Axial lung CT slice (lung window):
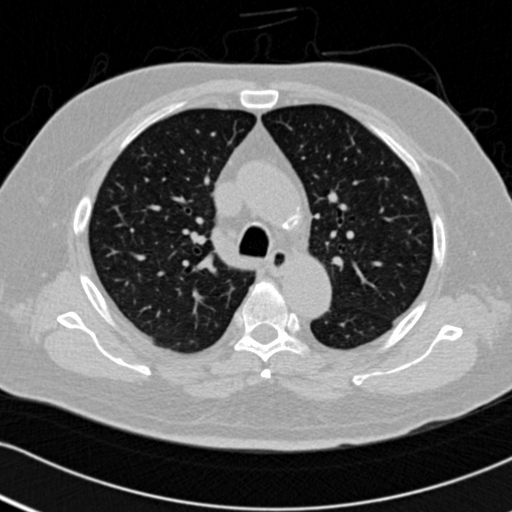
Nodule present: no